Question: I want to get values from the other rows by selecting a specifc text from the quotes from items row
Image:

I tried all the ways I've know but nothing of them working.. example
'''
$this->f3->get('DB')->exec('select tops.id, tops.name, tops.img from tops where tops.items = 1 ');
'''
So what I want I want to select that "1" or "2" from items row ( check the image )
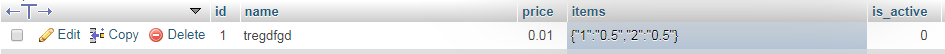
Answer: If the row you show in the image is an example of what you are attempting to select, then the SQL string you should be using would be:
'''
'select tops.id, tops.name, tops.img from tops where (tops.items like '%"1":%' or tops.items like '%"2":%');'
'''
This will select rows where the tops.items column contains either or . If you are trying to match something else, then please try to be a bit clearer in your question.